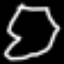
Label: octagon